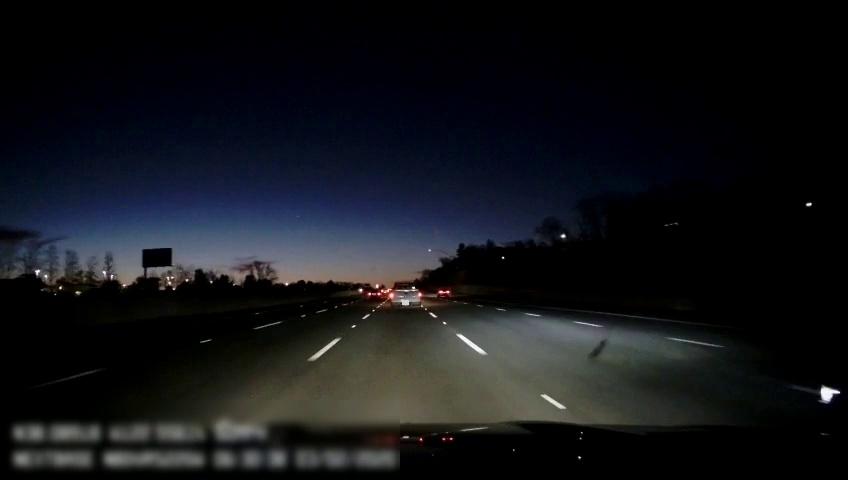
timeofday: Night
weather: Other
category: Drivable Space
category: Vehicles | Truck
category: Vehicles | Car
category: Vehicles | Car
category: Vehicles | Car
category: Lanes | Alternate Lane
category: Lanes | Alternate Lane
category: Lanes | Alternate Lane
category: Lanes | Alternate Lane
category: Lanes | Alternate Lane
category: Lanes | Alternate Lane